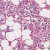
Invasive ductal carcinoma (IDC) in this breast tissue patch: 1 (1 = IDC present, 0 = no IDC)